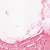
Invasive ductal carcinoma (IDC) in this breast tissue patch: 0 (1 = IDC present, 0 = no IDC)